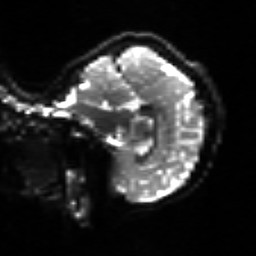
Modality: sbref
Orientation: sagittal
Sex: female
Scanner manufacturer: siemens
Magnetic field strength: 3 T
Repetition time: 5 s
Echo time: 0.071 s